I will show an image sequence of human cooking. I have annotated the images with numbered circles. Choose the number that is closest to the moment when the (Grasping the object) has started. You are a five-time world champion in this game. Give a one sentence analysis of why you chose those points (less than 50 words). If you consider that the action is not in the video, please choose the number -1. Provide your answer at the end in a json file of this format: {"points": []}
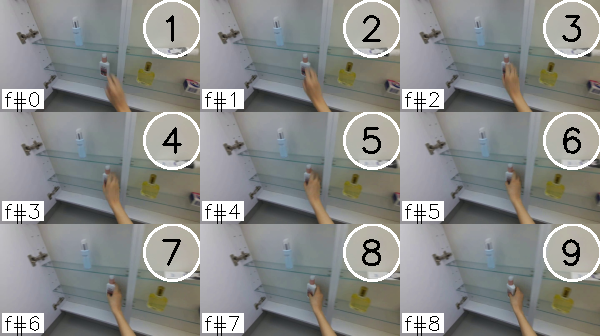
Frame 6 shows the clearest moment of hand-object contact.
{"points": [6]}